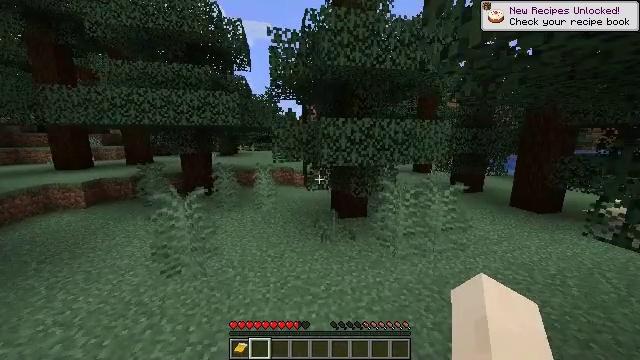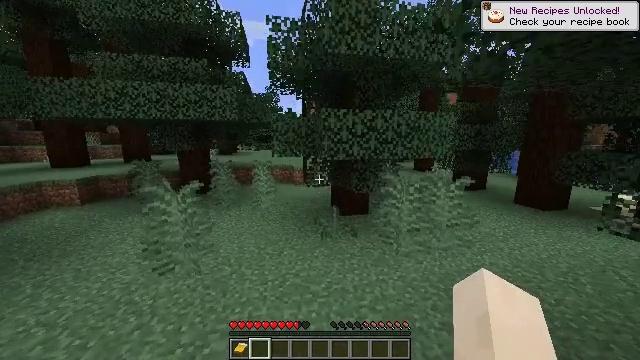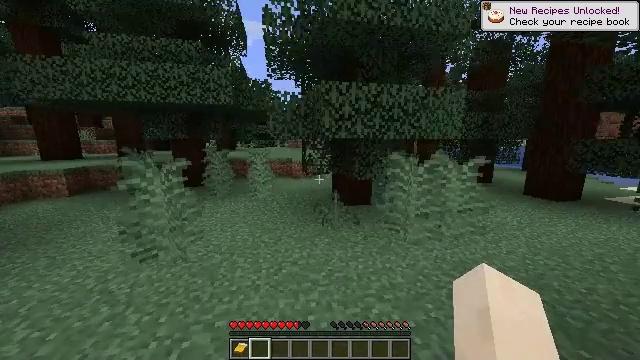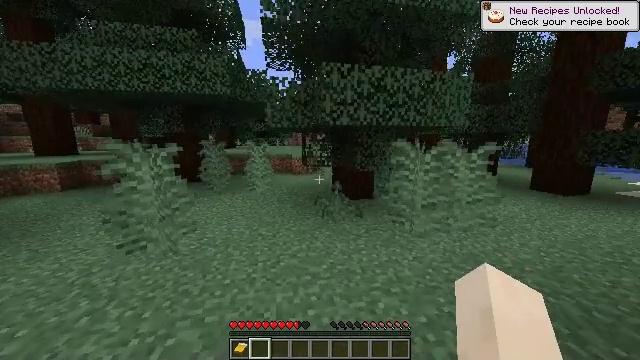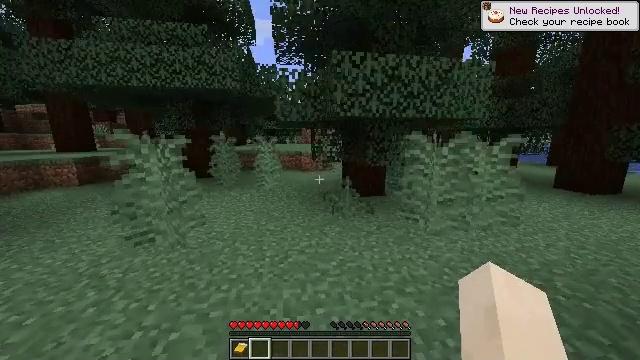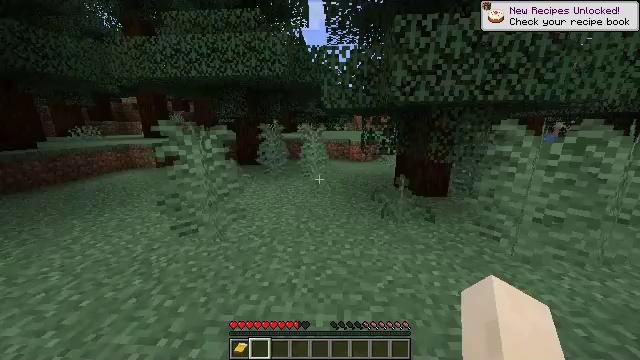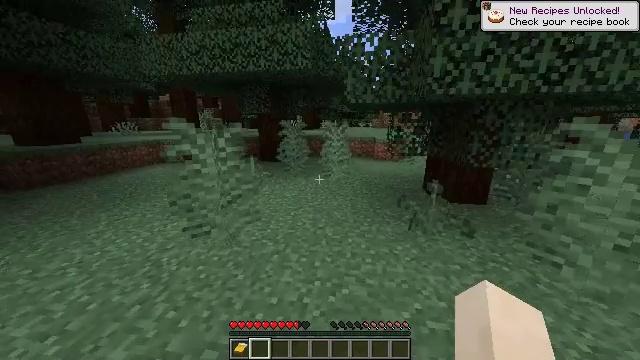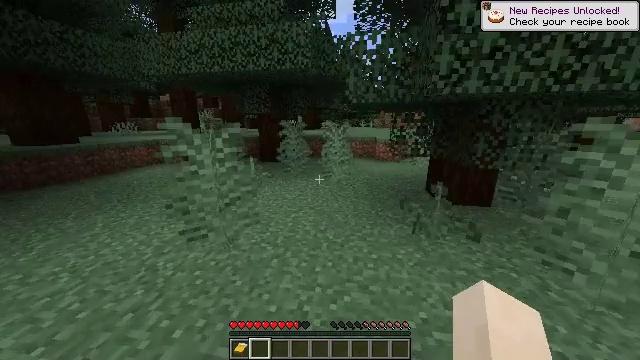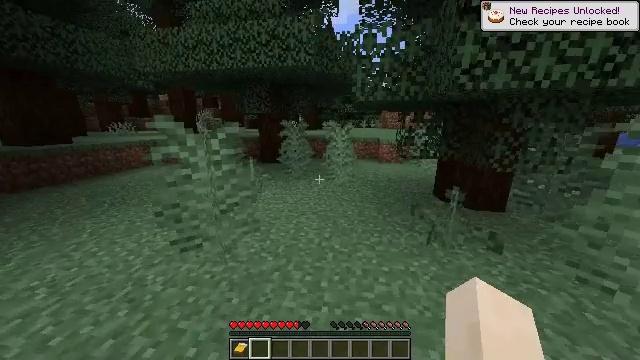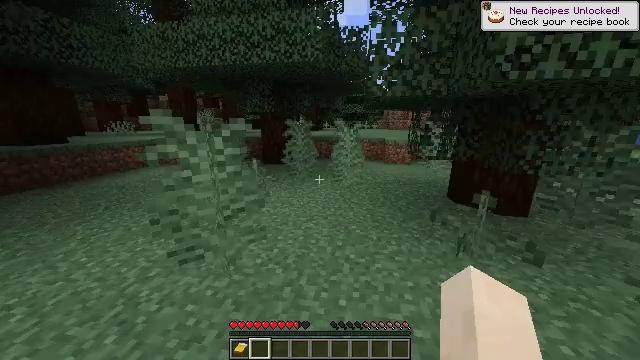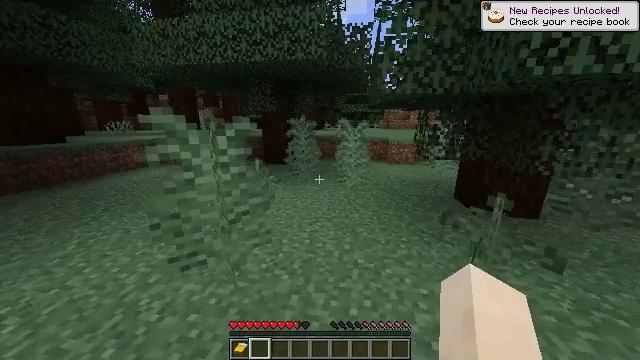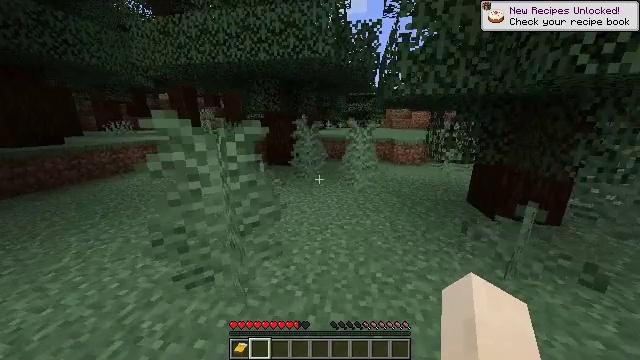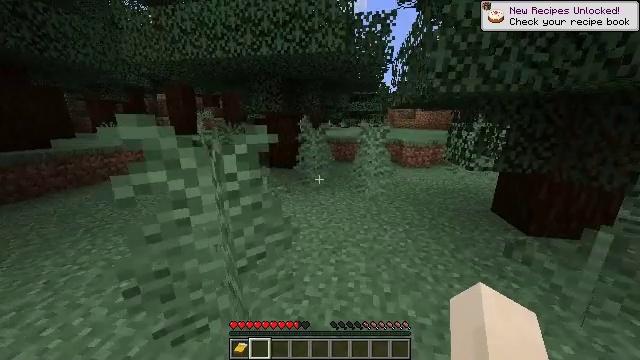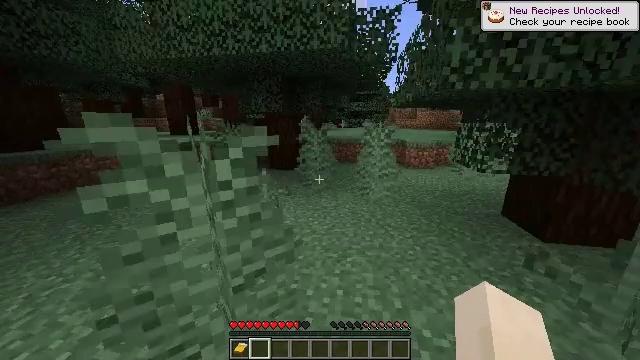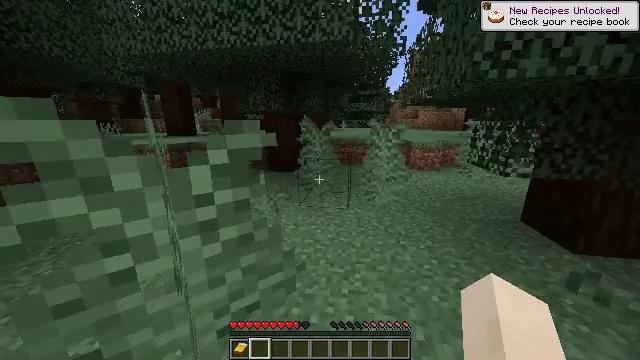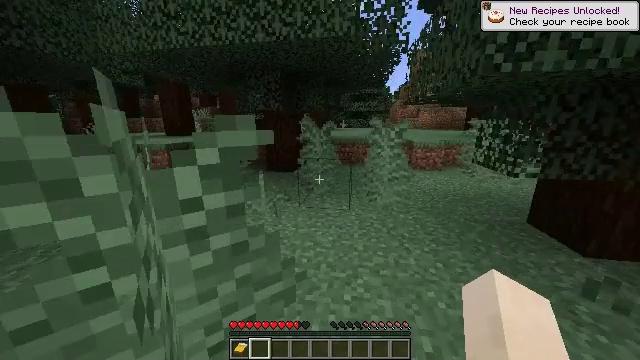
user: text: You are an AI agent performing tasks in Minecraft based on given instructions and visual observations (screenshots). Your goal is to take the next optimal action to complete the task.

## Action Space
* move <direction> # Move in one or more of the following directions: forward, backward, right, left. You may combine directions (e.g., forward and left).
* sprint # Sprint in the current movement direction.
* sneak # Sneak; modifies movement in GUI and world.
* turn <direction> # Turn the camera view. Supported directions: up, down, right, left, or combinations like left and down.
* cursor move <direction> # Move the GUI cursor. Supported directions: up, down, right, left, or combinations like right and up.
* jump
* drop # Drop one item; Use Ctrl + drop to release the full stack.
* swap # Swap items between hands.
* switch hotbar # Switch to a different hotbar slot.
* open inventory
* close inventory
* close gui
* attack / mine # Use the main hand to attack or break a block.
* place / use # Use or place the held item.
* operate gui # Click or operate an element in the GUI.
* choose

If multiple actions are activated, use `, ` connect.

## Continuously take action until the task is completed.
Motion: motion action
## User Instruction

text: Collect the large fern.
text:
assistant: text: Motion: move forward
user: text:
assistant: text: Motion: move forward
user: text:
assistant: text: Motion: move forward
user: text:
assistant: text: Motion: move forward, turn left
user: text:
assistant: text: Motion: move forward, turn left and down
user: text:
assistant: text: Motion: move forward, turn left
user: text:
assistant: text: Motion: move forward and move left
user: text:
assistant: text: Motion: move forward and move left
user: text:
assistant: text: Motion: move forward and move left
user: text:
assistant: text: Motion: move forward and move left
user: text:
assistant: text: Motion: move forward
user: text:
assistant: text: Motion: move forward
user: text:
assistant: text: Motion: move forward
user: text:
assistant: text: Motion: move forward
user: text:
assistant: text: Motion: move forward
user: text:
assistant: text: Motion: move forward
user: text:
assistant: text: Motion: move forward
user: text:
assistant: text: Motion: move forward, turn left and down
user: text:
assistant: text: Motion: move forward, turn down
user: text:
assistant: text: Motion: move forward, turn right
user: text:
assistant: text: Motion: move forward, turn right and up
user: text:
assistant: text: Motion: move forward, turn right and up
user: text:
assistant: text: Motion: move forward, turn right
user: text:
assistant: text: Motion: move forward
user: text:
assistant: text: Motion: move forward
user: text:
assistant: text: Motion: move forward
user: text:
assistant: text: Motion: move forward
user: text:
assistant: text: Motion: move forward
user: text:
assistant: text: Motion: move forward
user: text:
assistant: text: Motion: move forward